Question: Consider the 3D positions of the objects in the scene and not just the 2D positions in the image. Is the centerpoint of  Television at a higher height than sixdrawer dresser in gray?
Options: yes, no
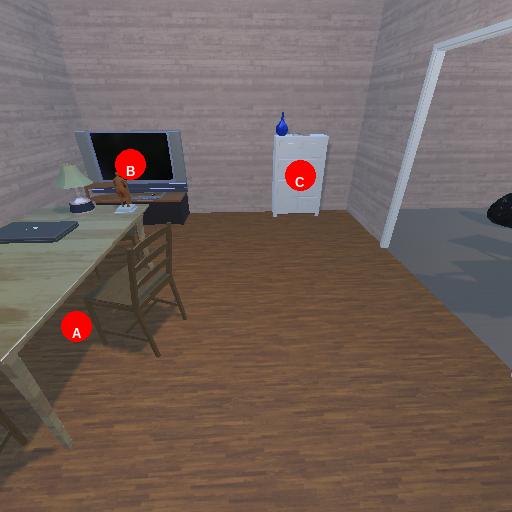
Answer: yes